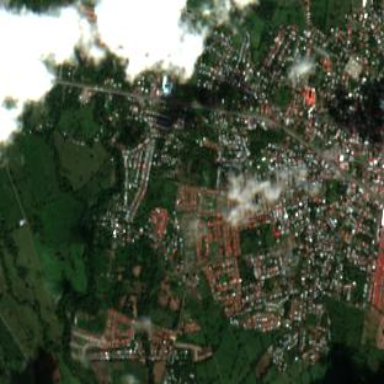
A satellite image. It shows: Residential area.